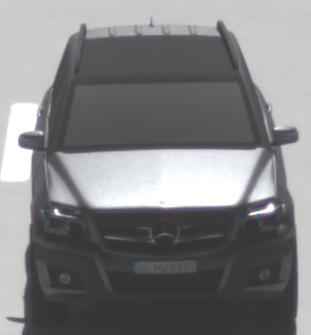
Make: Mercedes-Benz
Model: GLK 280
Detailed model: GLK-Class (204)
Model produced from: 2008/10
Model produced until: 2009/04
Doors: 5
Color: gray
Road condition: wet road
Daytime: midday
Contrast: high contrast